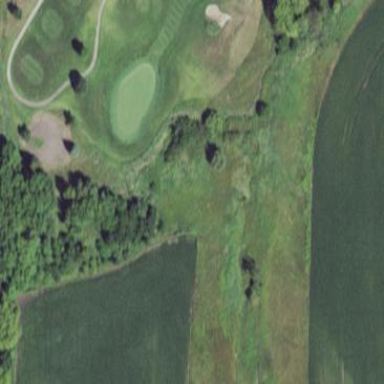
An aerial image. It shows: Rough area on grassy golf course.